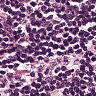
Metastatic tissue present: no